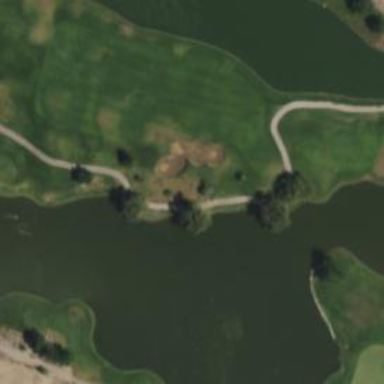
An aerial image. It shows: Water hazard in golf course. The hazard is natural water feature.